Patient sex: M
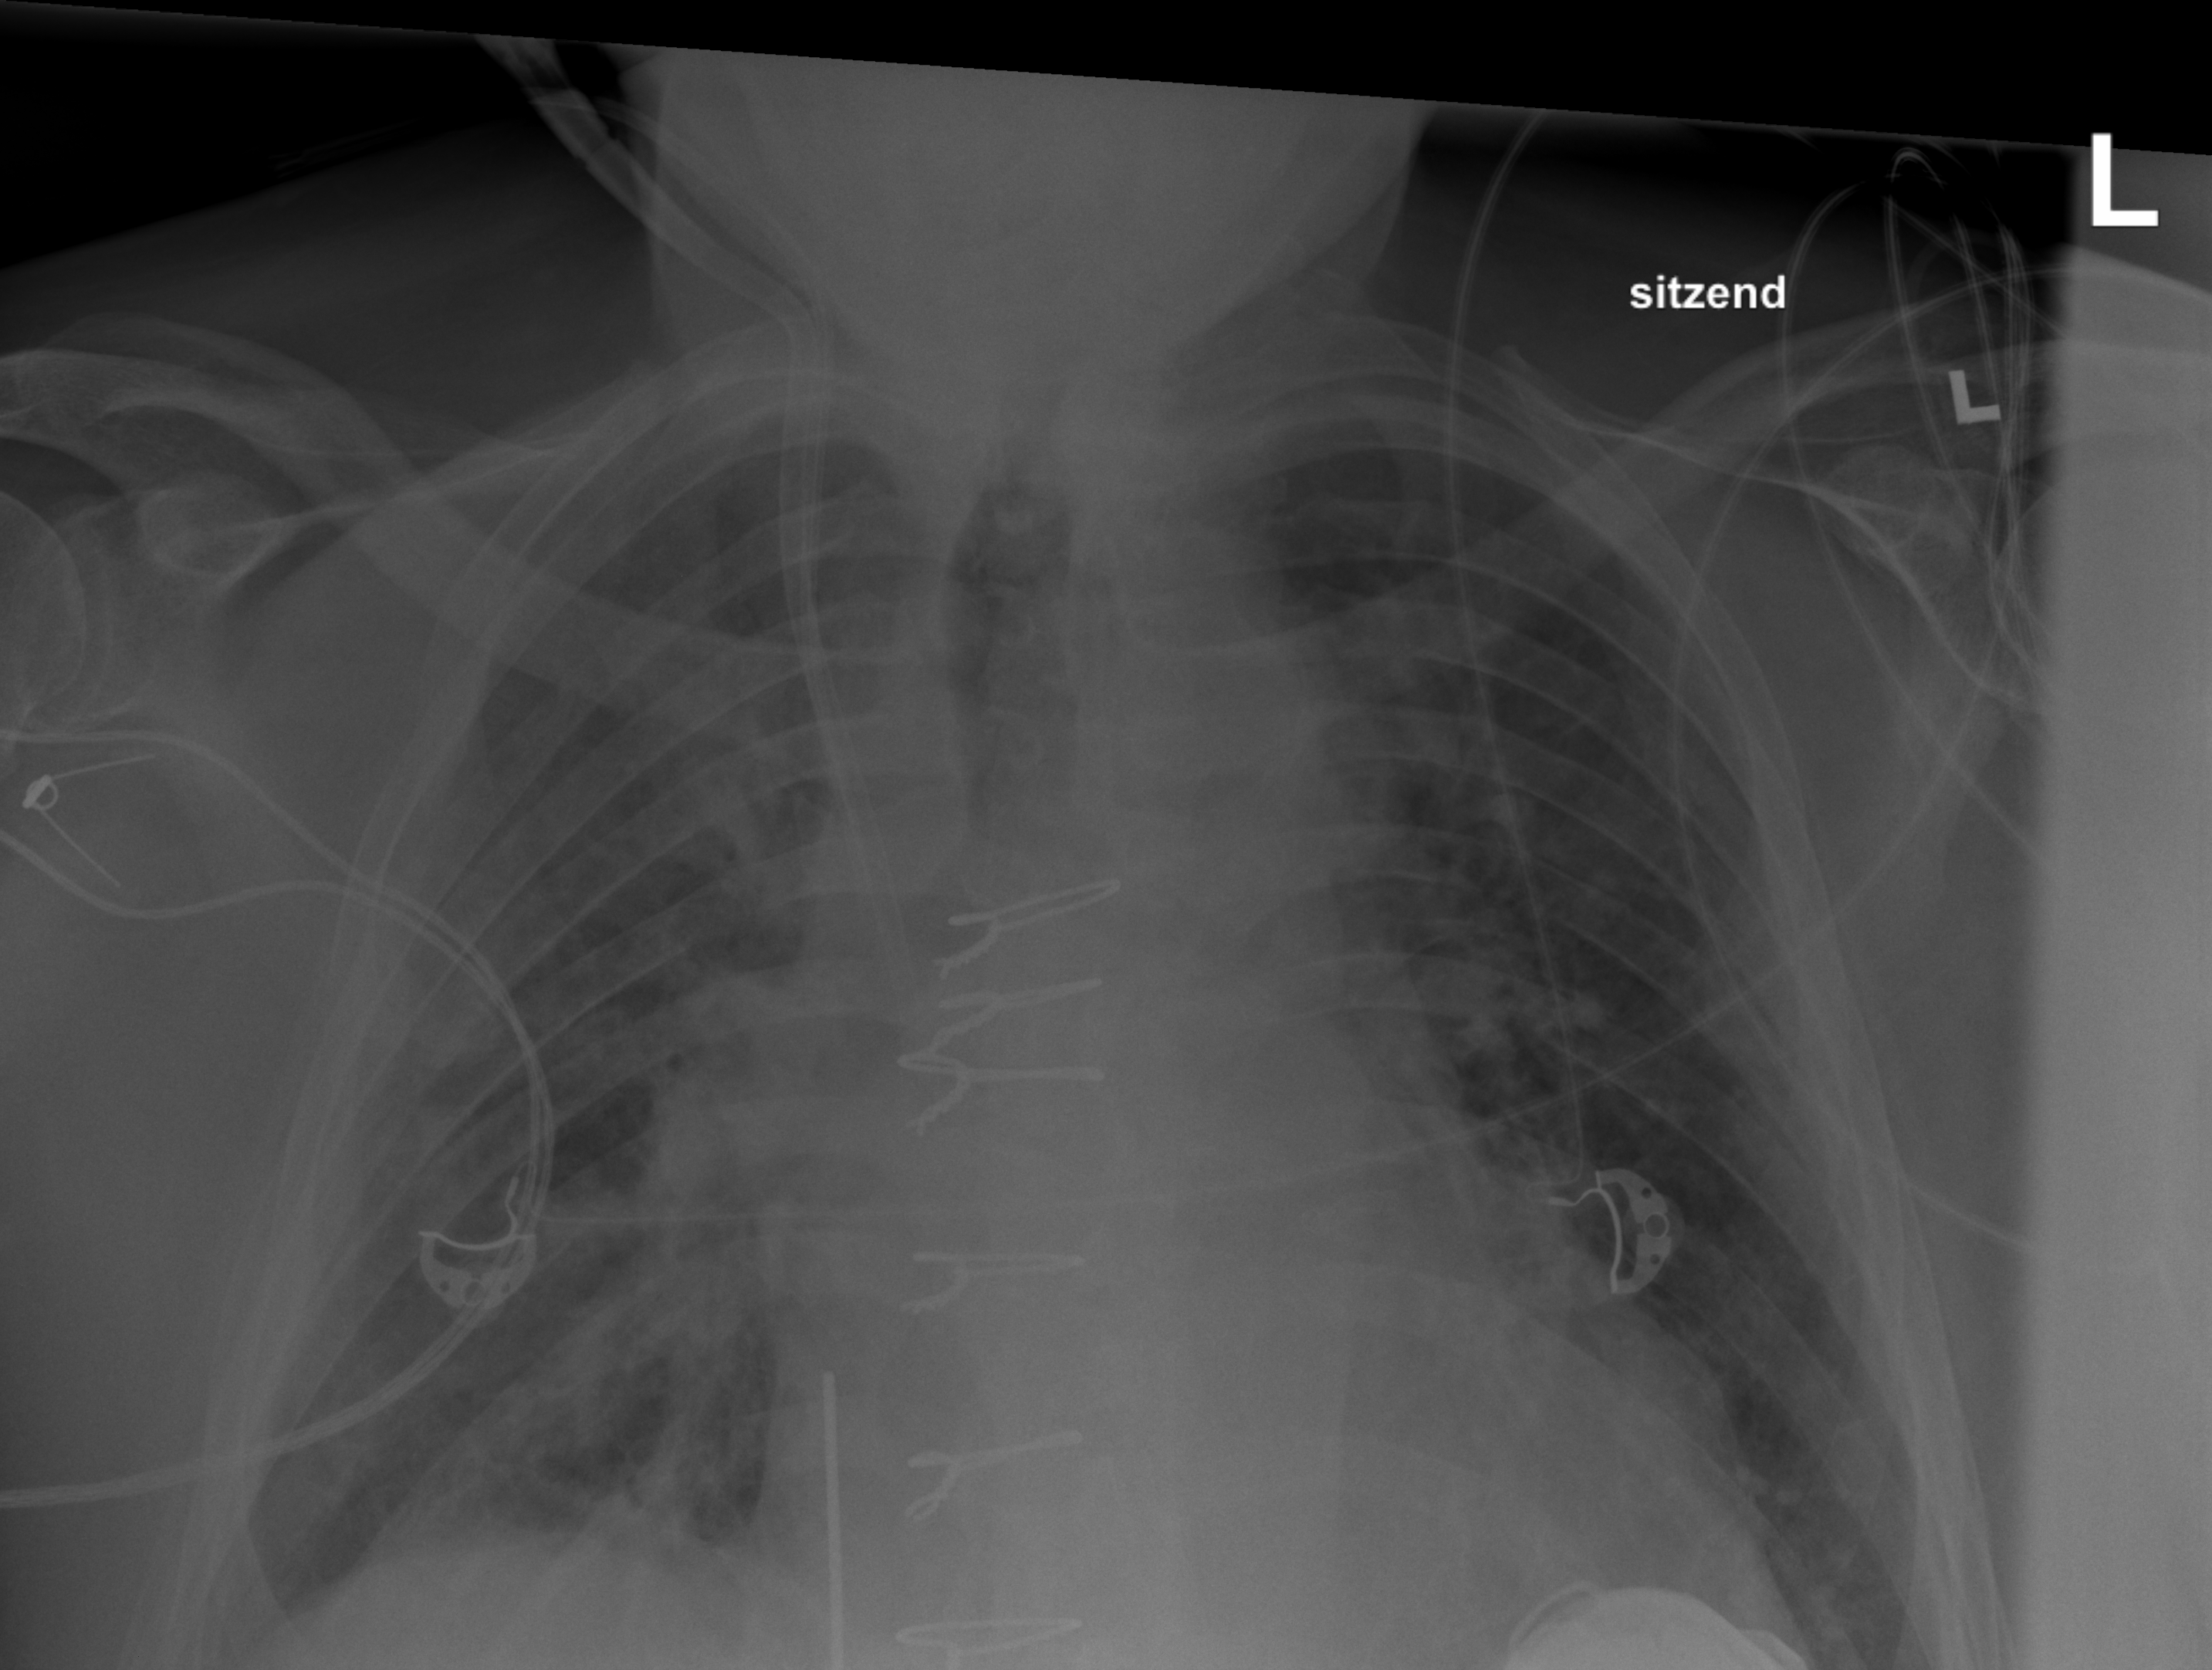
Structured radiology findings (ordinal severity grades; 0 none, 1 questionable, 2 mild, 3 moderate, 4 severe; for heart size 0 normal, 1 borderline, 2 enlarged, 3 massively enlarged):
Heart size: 2
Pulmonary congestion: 2
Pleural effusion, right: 0
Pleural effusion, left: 0
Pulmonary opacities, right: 3
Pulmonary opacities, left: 2
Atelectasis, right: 2
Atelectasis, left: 0